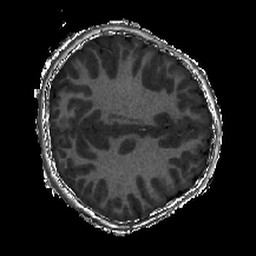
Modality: T1w
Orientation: axial
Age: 7
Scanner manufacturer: siemens
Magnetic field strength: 3 T
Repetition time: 2.4 s
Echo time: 0.00224 s